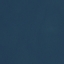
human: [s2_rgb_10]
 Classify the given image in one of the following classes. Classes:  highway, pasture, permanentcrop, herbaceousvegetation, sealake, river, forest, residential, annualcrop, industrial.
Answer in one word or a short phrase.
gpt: SeaLake